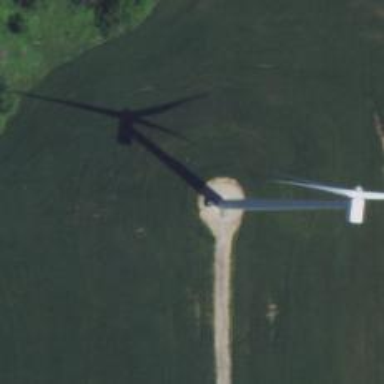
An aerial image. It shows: Industrial building with wind power generator. The generator is horizontal axis wind turbine.